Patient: sex M, age 78
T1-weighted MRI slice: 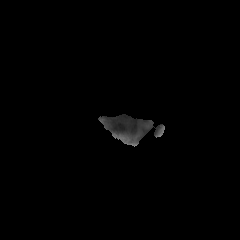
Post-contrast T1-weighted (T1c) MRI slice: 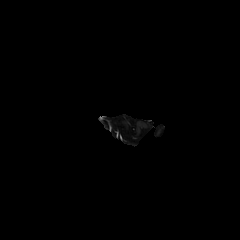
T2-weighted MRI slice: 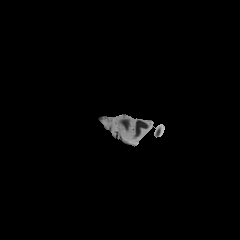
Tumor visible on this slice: no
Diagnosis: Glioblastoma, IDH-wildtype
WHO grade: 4